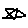
Label: star